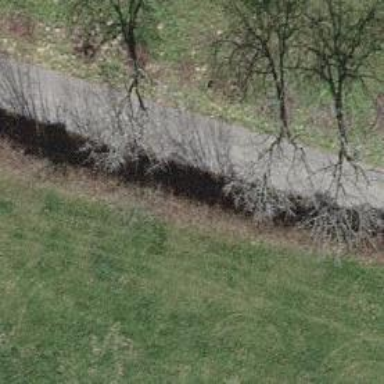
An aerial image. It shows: Hedge acting as barrier.